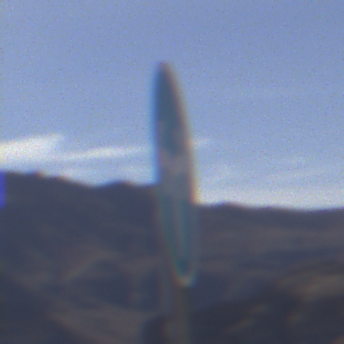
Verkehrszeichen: VorgeschriebeneFahrtrichtungRechtsOderLinks
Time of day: Midday
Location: Outdoor (Nature)
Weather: Clear
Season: NotSpecified
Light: Natural